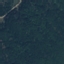
Land use / land cover: Forest